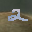
Label: 2